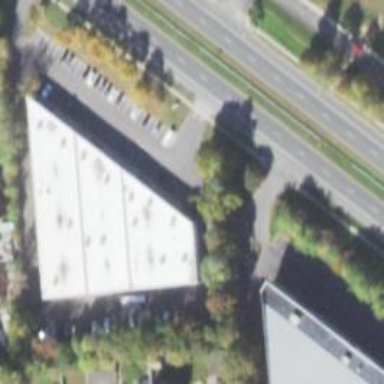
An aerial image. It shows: Commercial building.